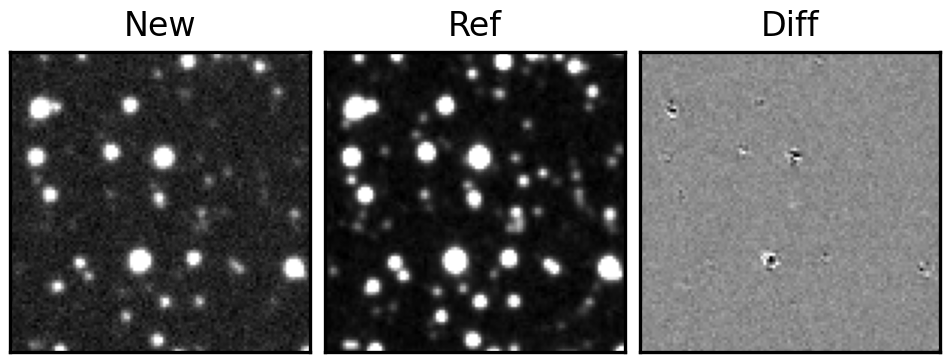
Label: real